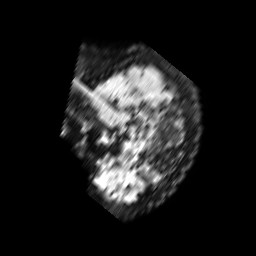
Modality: FLAIR
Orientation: sagittal
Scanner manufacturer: philips
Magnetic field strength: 1.5 T
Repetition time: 6 s
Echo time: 0.09934 s